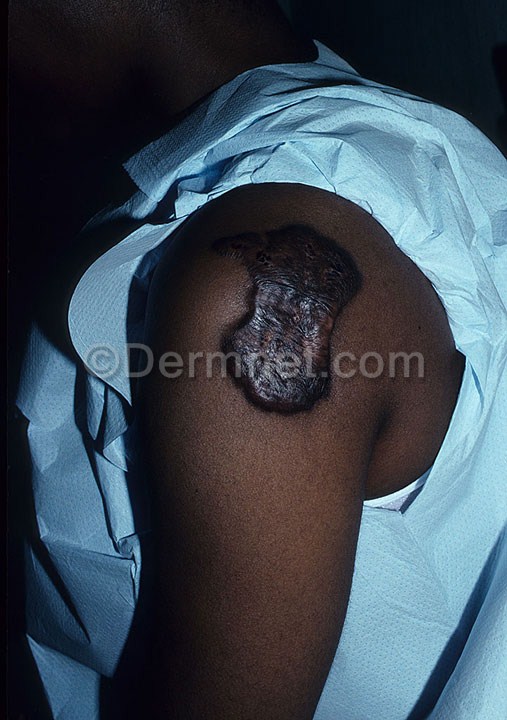
Disease: Seborrheic Keratoses and other Benign Tumors